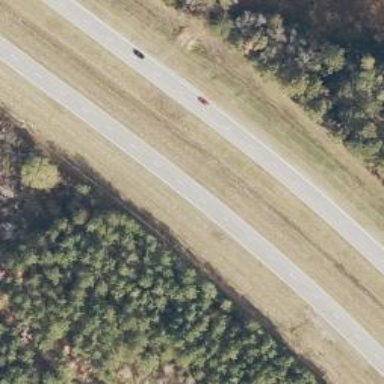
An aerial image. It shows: Expressway with asphalt surface classified as trunk highway.